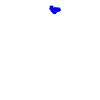
Particle: electron